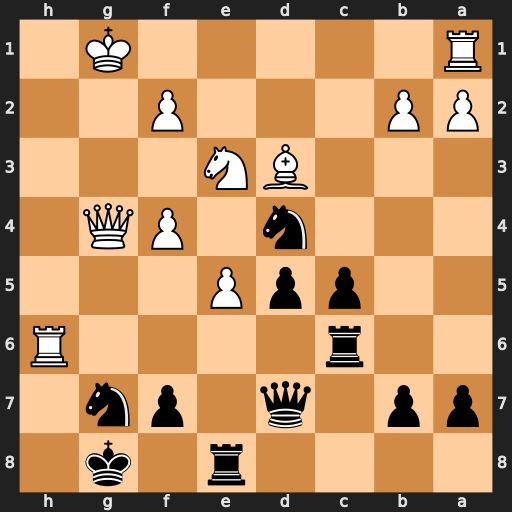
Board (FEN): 4r1k1/pp1q1pn1/2r4R/2ppP3/3n1PQ1/3BN3/PP3P2/R5K1
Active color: b
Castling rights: -
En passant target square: -
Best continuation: Qxg4+ Nxg4 Rxh6 Nxh6+ Kf8